Current action and preconditions to check: trajectory_clear

Your task: For each precondition in the list above, predict whether it will hold at this action.

Consider the current scene as observed from the mobile robot's camera, and analyze the predicted future states of all dynamic agents (e.g., people, animals, vehicles, or any moving entities) within the NEXT SECOND.

IMPORTANT: Only answer "very likely" if you are absolutely certain—based on strong, clear evidence—that a dynamic agent will violate the precondition in the predicted future state. Do NOT answer "very likely" for unlikely, ambiguous, or low-probability risks.

Ask yourself for each precondition: Is there a high probability, with clear and convincing evidence, that the predicted future states of any dynamic agent will interfere with the predicted future state of the currently executing action within the NEXT SECOND, causing that precondition to fail?

Assess the risk level based on these predictions. Use "likely" or "very likely" if motions create a clear risk of interference.

Use "neutral" or "improbable" if agents are nearby but their predicted paths are clearly diverging or non-conflicting.

Failure Risk Categories: "very improbable", "improbable", "neutral", "likely", "very likely"

Answer Format: Output ONLY the probability_of_failure value from these categories: "very improbable", "improbable", "neutral", "likely", "very likely"

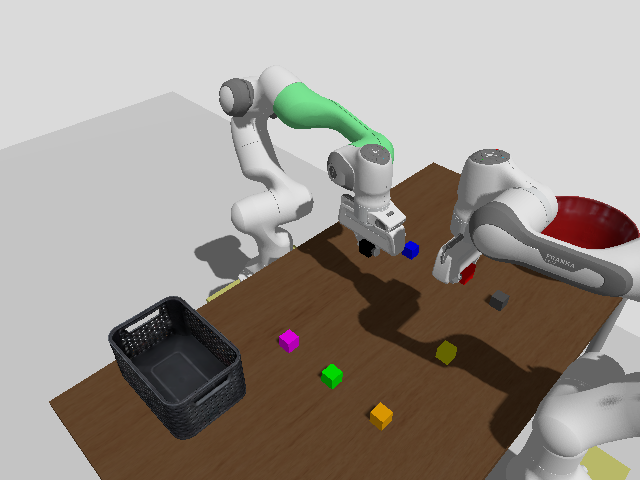

Answer: improbable